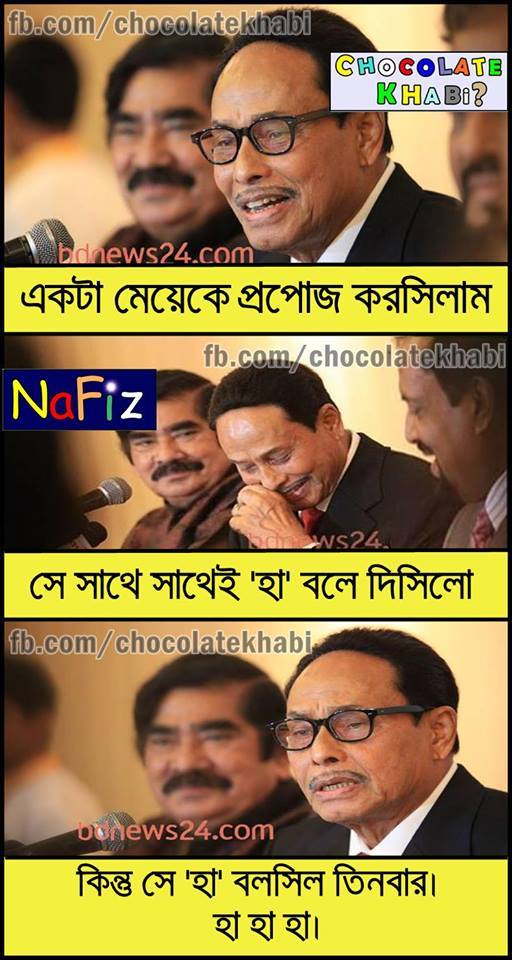
Text: একটা মেয়েকে প্রপোজ করসিলাম সে সাথে সাথেই 'হা' বলে দিসিলো কিন্তু সে 'হা' বলসিল তিনবার। হা হা হা ।
Label: Non Hate